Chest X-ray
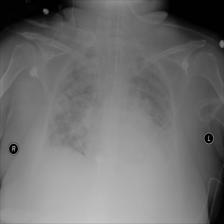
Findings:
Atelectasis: negative
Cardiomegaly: negative
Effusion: negative
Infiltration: negative
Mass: negative
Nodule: negative
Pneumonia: negative
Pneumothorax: negative
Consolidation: negative
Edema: positive
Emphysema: negative
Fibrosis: negative
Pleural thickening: negative
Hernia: negative